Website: bh-photo
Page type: store-pickup
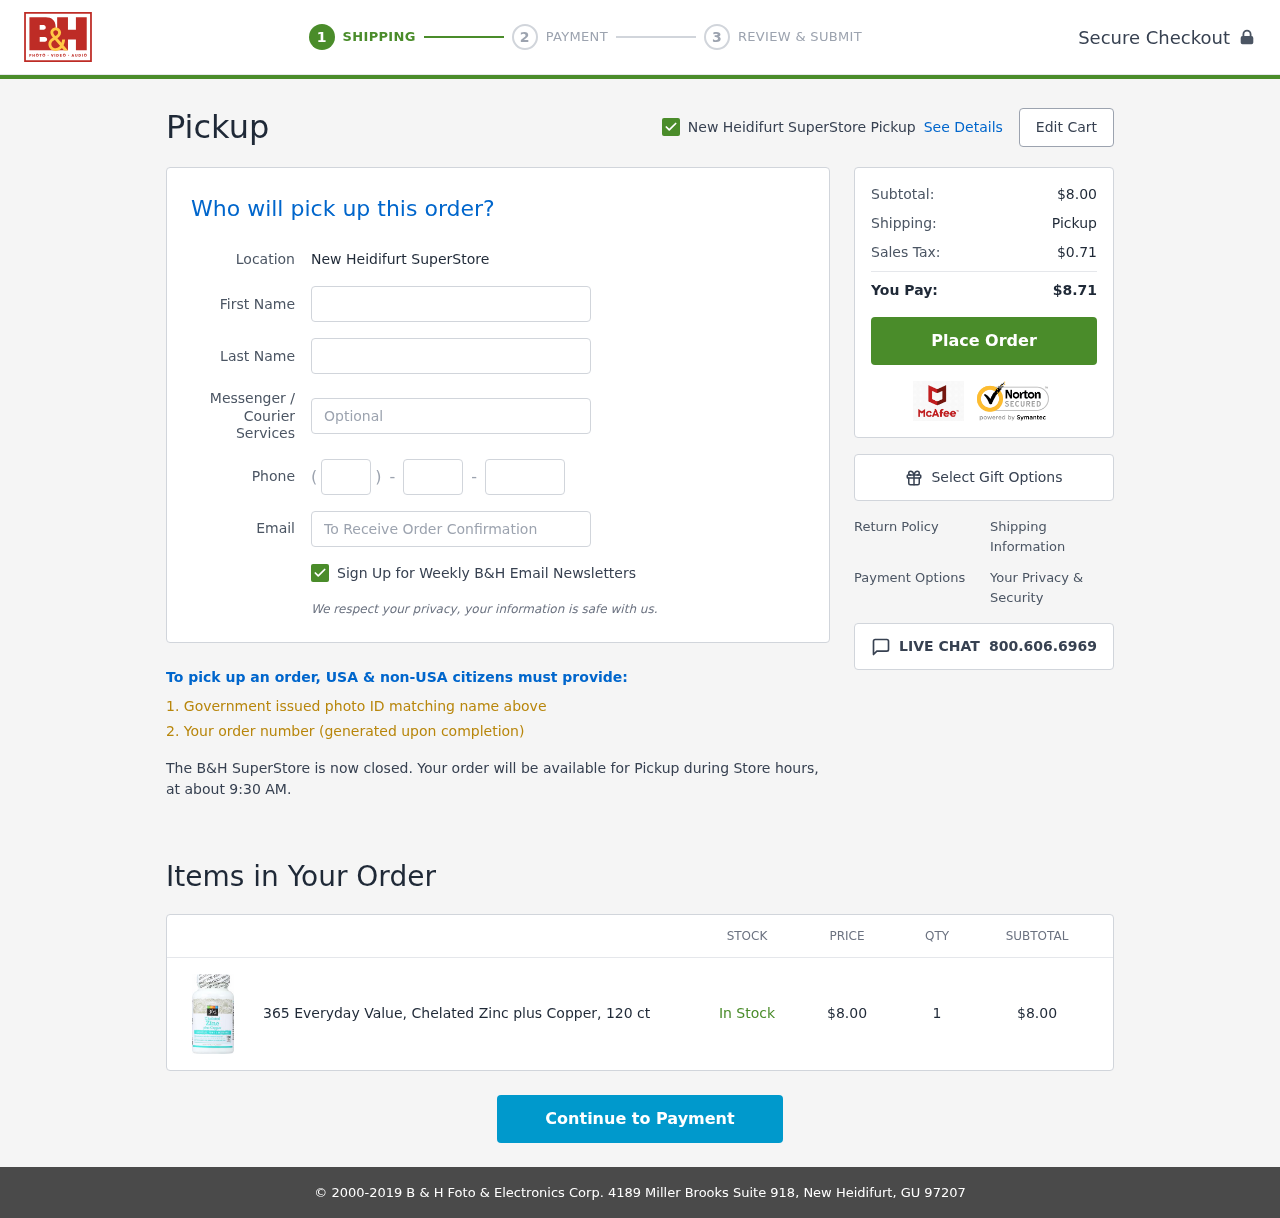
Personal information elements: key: PII_EMAIL
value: xgray@yahoo.com
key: PII_FIRSTNAME
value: Xavier
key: PII_LASTNAME
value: Gray
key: PII_LOCATION1_CITY
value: New Heidifurt SuperStore Pickup
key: PII_LOCATION1_CITY
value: New Heidifurt SuperStore
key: PII_PHONE_AREA
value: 436
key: PII_PHONE_PREFIX
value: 623
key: PII_PHONE_SUFFIX
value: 6453
Product elements: key: PRODUCT1_NAME
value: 365 Everyday Value, Chelated Zinc plus Copper, 120 ct
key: PRODUCT1_PRICE
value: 8
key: PRODUCT1_QUANTITY
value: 1
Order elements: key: ORDER_SUBTOTAL
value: $8.00
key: ORDER_TAX
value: $0.71
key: ORDER_TOTAL
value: $8.71